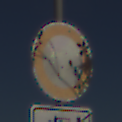
Verkehrszeichen: VerbotFahrzeugeAllerArt
Zusatzzeichen unten: MehrspurigeFahrzeugeFrei11
Umgebung: Outdoor, RoadRail
Tageszeit: MorningAfternoon
Wetter: Clear
Licht: Natural
Jahreszeit: NotSpecified
Kontrast: HighContrast